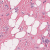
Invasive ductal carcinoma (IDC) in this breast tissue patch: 0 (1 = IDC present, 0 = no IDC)